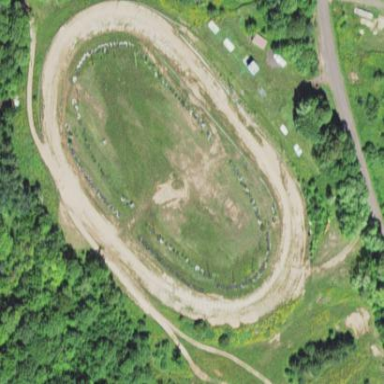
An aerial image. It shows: Dirt raceway for motor sports.